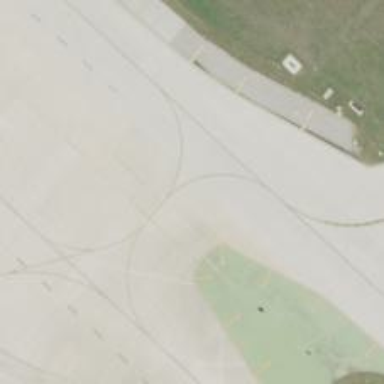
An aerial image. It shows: Image of taxiway at airport.